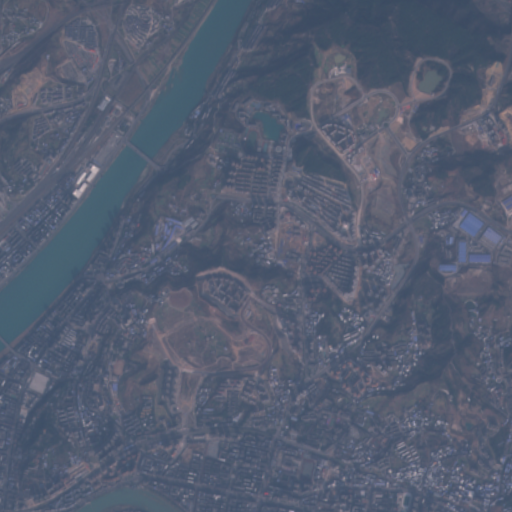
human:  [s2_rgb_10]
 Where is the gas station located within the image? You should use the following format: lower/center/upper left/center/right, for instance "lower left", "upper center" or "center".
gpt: The gas station is located in the lower center of the image.
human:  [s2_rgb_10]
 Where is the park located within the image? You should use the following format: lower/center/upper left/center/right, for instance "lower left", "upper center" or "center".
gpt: The park is located in the lower left of the image.
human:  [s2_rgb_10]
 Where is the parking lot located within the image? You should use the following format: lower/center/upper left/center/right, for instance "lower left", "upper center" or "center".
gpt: The parking lot is located in the upper center of the image.
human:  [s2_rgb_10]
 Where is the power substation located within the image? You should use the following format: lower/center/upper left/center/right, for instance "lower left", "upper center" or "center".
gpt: The power substation is located in the upper left of the image.
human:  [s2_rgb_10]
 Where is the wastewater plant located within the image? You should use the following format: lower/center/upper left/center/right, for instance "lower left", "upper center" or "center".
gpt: The wastewater plant is located in the upper center of the image.
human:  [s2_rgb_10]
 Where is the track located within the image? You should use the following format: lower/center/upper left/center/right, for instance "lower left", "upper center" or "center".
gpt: There is no track in the image.